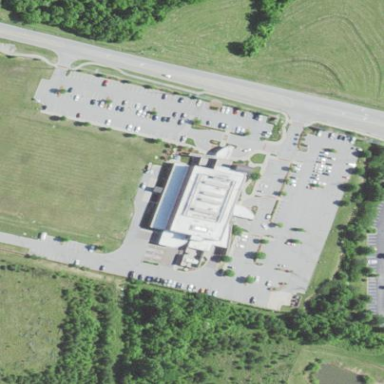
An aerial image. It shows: Hospital building.